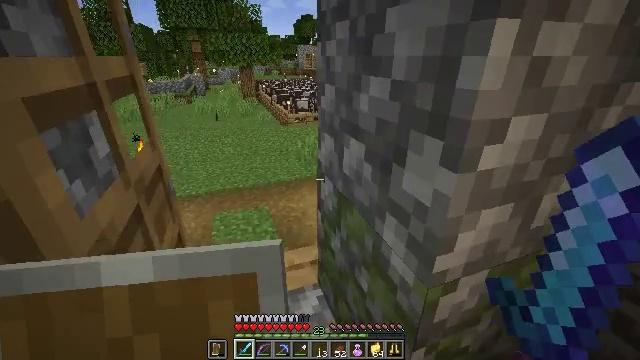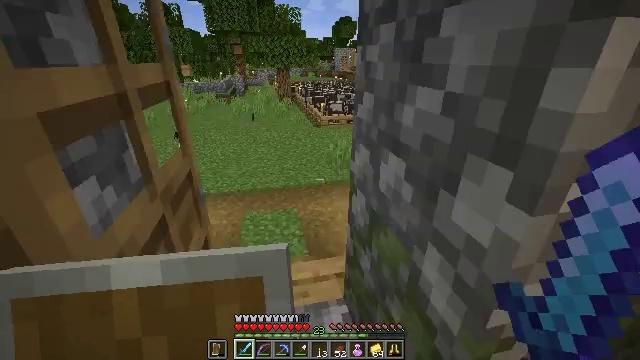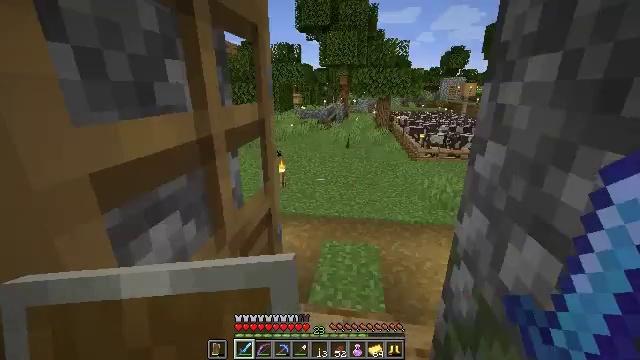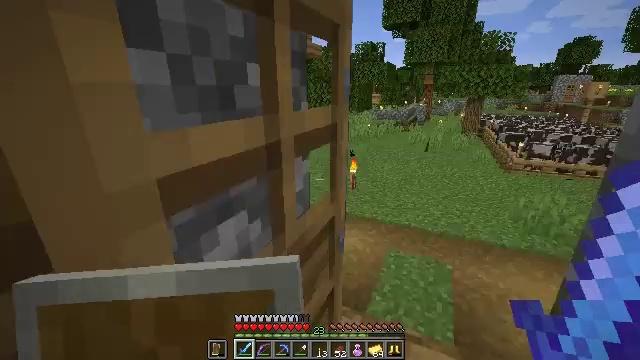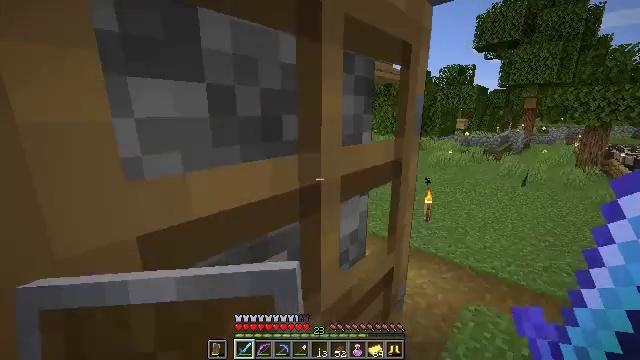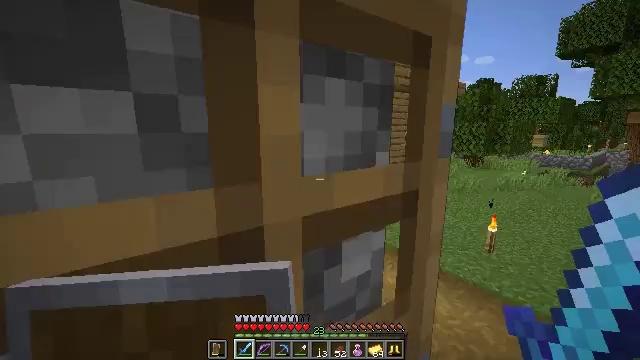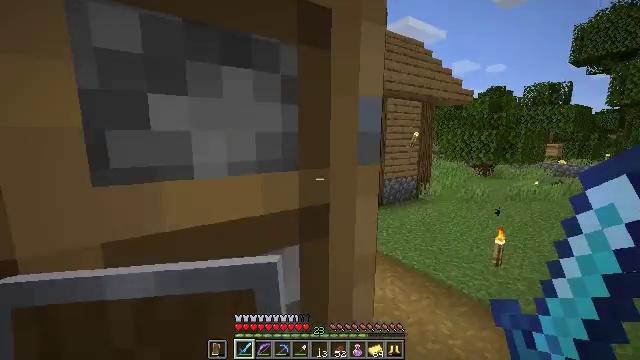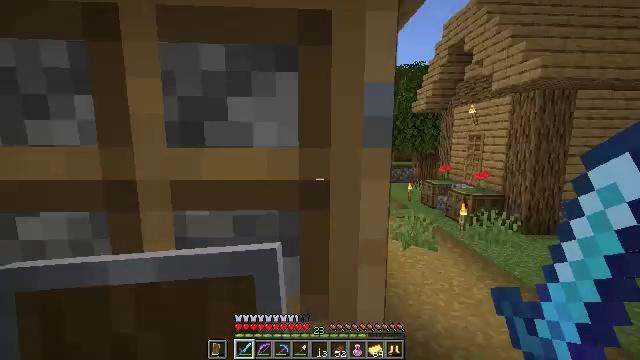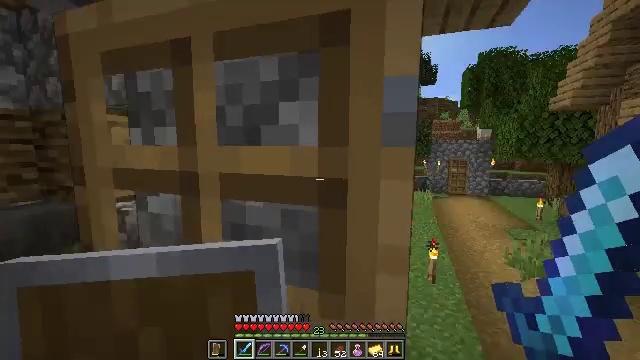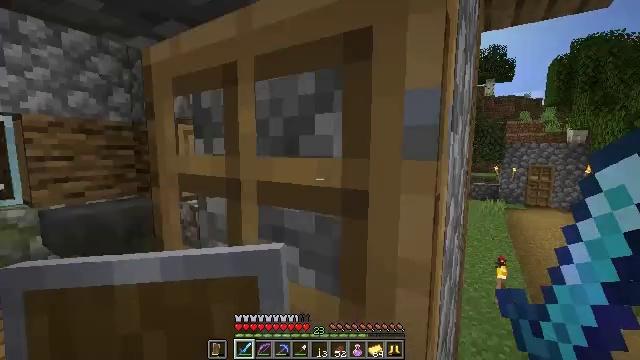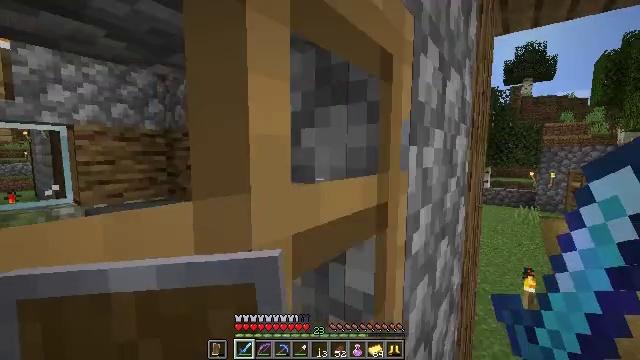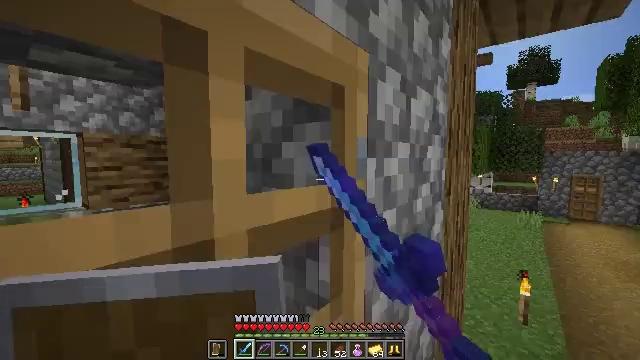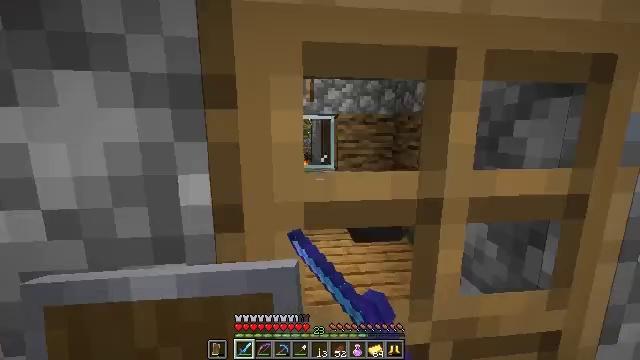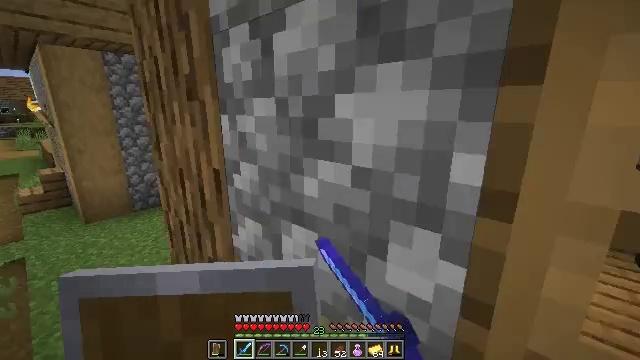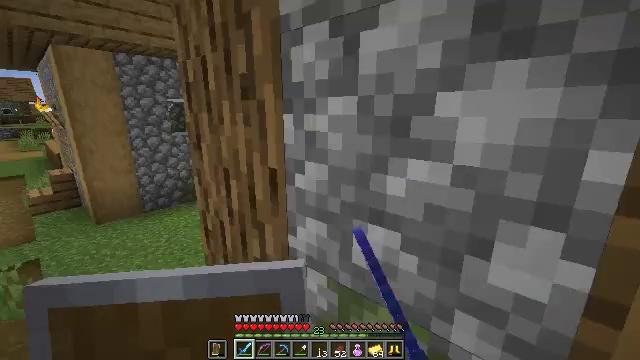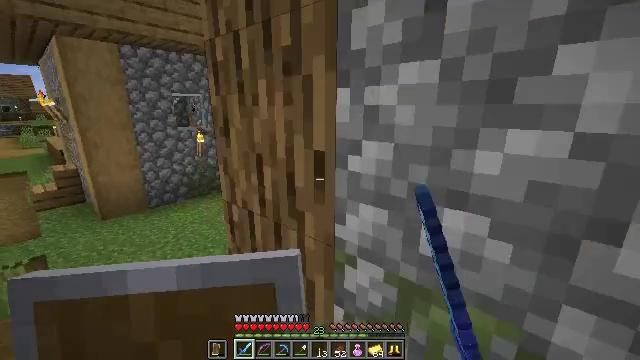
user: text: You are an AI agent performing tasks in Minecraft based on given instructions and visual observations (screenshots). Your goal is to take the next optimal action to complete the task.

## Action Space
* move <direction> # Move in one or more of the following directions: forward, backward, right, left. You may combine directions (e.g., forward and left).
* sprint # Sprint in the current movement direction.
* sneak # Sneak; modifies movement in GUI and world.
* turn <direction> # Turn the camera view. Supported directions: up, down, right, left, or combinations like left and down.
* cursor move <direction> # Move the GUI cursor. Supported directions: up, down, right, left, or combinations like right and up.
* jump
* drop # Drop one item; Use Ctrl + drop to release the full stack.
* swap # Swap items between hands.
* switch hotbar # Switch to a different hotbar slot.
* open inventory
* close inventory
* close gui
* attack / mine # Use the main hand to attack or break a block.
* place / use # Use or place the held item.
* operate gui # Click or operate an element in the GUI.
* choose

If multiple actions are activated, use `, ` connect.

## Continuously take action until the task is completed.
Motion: motion action
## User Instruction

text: Use the crafting grid to create golden boots.
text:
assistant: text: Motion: move forward, turn left
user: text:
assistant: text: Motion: move forward, turn left and up
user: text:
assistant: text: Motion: move forward, turn left
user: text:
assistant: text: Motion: move forward and move right, turn left and up
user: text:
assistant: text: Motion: move forward and move right, turn left and up
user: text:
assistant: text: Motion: move back and move right, turn left and up
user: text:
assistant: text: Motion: move back and move right, turn left and up
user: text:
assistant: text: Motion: move back and move right, turn left and up
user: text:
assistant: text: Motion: move back and move right, turn left
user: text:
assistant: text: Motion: move back, turn left, use / place
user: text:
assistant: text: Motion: move back, turn up, use / place
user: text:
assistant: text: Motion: move back and move left, turn left and down
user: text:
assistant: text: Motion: move left, turn left and down
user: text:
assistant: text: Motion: move forward and move left
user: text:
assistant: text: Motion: move forward and move left
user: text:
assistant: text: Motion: move forward and move left, turn left and up
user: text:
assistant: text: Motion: move forward, sprint, turn left and up
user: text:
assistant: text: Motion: move forward, sprint, turn left
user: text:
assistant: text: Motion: move forward, sprint, turn left
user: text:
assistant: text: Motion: move forward, sprint
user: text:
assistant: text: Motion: move forward, sprint
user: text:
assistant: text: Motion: move forward, sprint, turn right and down
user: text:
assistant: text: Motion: move forward, sprint, turn right and down
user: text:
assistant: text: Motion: move forward, sprint, turn right and up
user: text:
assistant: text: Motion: move forward, sprint, turn right
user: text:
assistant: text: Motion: move forward, turn right and up
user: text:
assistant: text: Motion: move forward, sprint, turn right and up
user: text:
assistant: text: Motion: move forward, sprint
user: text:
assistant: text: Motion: move forward
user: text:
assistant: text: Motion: move forward, sprint